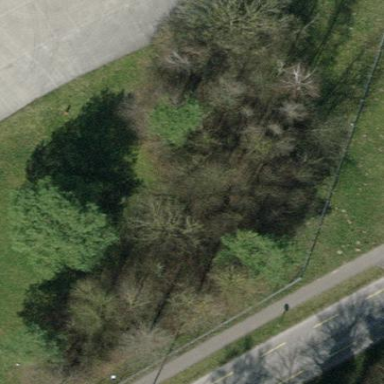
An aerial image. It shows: Shrubbery in natural setting.